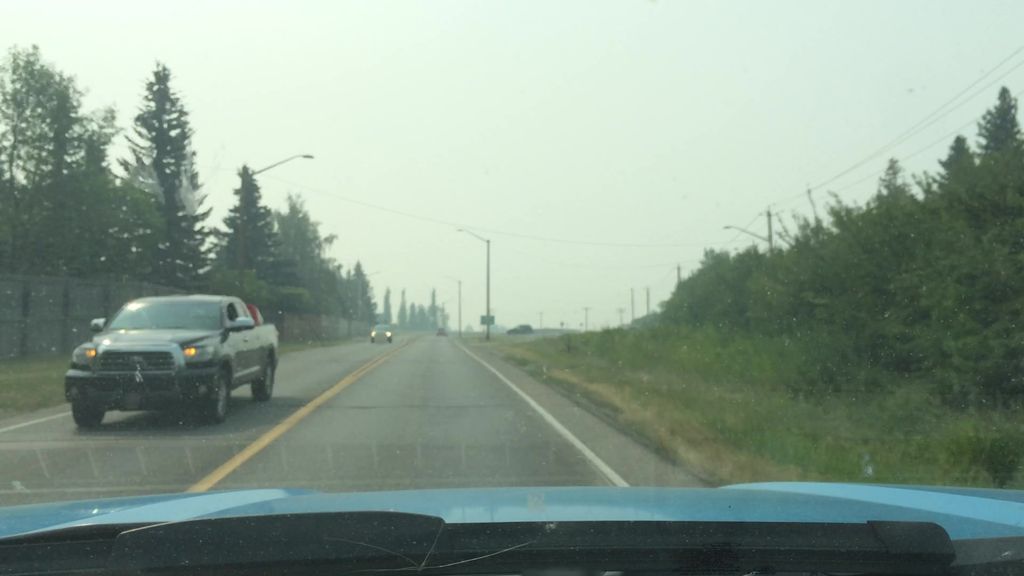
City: calgary